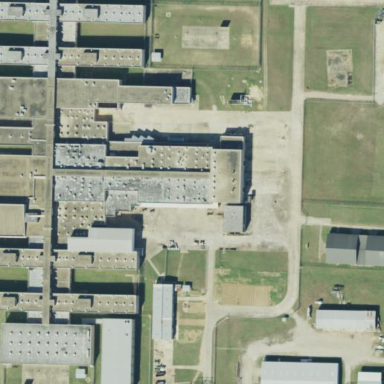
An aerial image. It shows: Prison.